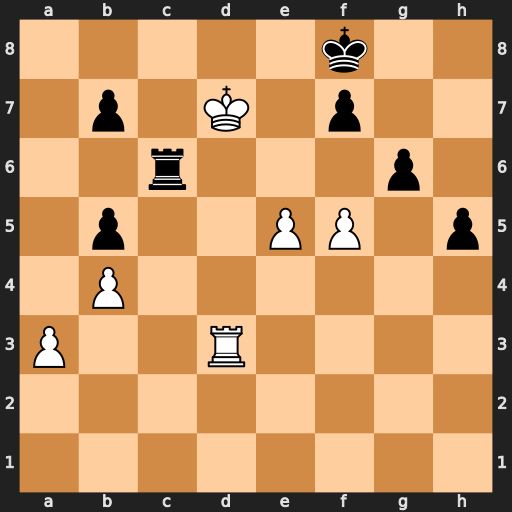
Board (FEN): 5k2/1p1K1p2/2r3p1/1p2PP1p/1P6/P2R4/8/8
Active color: w
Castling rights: -
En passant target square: -
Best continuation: e6 Rc7+ Kxc7